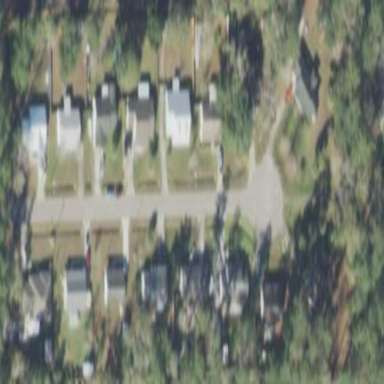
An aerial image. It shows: Residential area consisting of single-family homes.